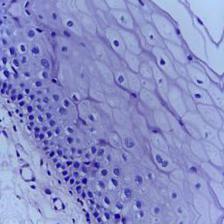
Diagnosis: Normal